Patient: sex M, age 63
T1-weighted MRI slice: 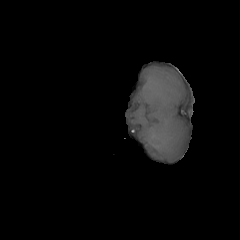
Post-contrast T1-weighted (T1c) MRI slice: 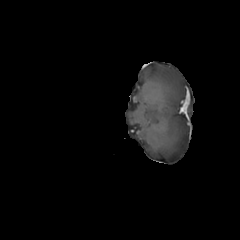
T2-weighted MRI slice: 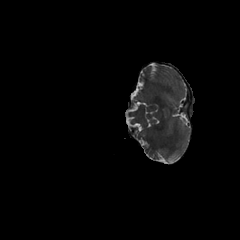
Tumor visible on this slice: no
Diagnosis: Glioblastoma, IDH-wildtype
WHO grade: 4